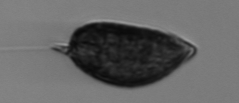
Label: Prorocentrum_micans